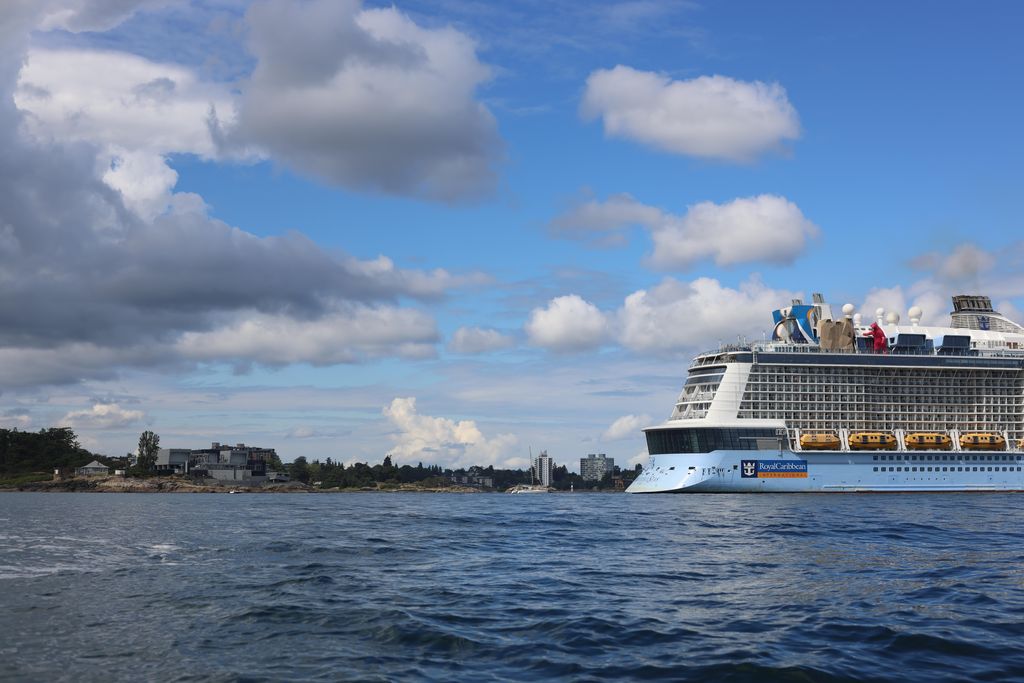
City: victoria